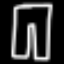
Label: pants